Question: I tried to follow the advices in <URL>. I'm happy of the results in Firefox, Safari, Opera and Chrome. With these browsers I obtain a result similar to the one below, where you can see the background in transparency under the header. However, I've problems with IE.
You should <URL>.

In IE8 is OK, but in IE6/7 there is no colored band at all. Anyone knows how to fix it?
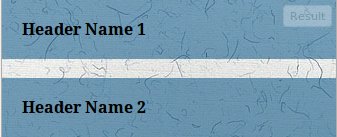
Answer: In 'div.header':
'''
background-color: #0a5787;
background: transparent;
'''
'''
background: none;
zoom: 1;
'''
'''
/* For IE 5.5-7 */
filter:progid:DXImageTransform.Microsoft.gradient(startColorstr=#900a5787, endColorstr=#900a5787);
/* For IE 8 */
-ms-filter: "progid:DXImageTransform.Microsoft.gradient(startColorstr=#900a5787, endColorstr=#900a5787)";
'''
This works on IE7 when I test it and in theory I'm sure it should work in IE6, but on my emulator it is not working.
<URL>